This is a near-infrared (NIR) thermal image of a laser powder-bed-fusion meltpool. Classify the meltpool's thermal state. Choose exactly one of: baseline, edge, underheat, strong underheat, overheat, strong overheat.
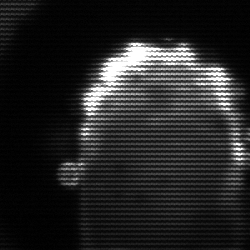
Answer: baseline